Question: See image below; the goal is to remove the background for the labels (i.e. transparent background). I've been up and down the jqPlot documents and API, trying various combinations of settings... even attempted to overwrite what I thought to be the source CSS class:

One point is that this only happens when I try to render a pie chart... any other type of chart automatically displays labels without a background. Here's the base iteration of my code, cleaned up from all the experiments:
'''
// excanvas.js
// jquery.jqplot.min.js
// plugins/jqplot.pieRenderer.min.js
// jquery.jqplot.css
'''
'''
$.jqplot('PIE', [[["CE",14],["CNB",0],["CD",10],["BD",197],["PD.",9],["AO",68]]],
{
grid:
{
drawBorder:false,
shadow:false,
},
gridPadding:{top:0,right:0,bottom:0,left:0},
seriesColors:["#2D8659","#862D2D","#2D8686","#2D2D86","#59862D","#B4B43C"],
legend:{show:true},
seriesDefaults:
{
renderer:$.jqplot.PieRenderer,
rendererOptions:
{
showDataLabels:true,
dataLabelPositionFactor:.75,
shadowOffset:0,
lineWidth:3,
sliceMargin:4,
startAngle:-90,
highlightMouseOver:false,
padding:10
}
}
});
'''
Thanks in advance for all helpful replies!
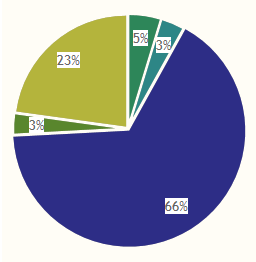
Answer: See this
It works
<URL>
Code
'''
$.jqplot('pieChart', [[["CE",14],["CNB",0],["CD",10],["BD",197],["PD.",9],["AO",68]]],
{
grid:
{
drawBorder:false,
shadow:false
},
gridPadding:{top:0,right:0,bottom:0,left:0},
seriesColors:["#2D8659","#862D2D","#2D8686","#2D2D86","#59862D","#B4B43C"],
legend:{show:true},
seriesDefaults:
{
renderer:$.jqplot.PieRenderer,
rendererOptions:
{
showDataLabels:true,
dataLabelPositionFactor:.75,
shadowOffset:0,
lineWidth:3,
sliceMargin:4,
startAngle:-90,
highlightMouseOver:false,
padding:10
}
}
});
'''